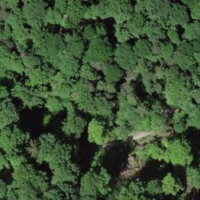
EUNIS habitat code: 41
Species observed at this site:
Sciurus vulgaris
Ilex aquifolium